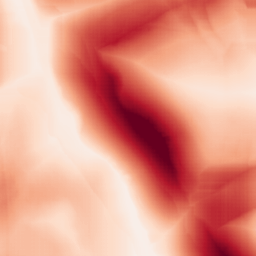
Category: morphological
Decomposition family: morphological_square
Decomposition parameters: operation: gradient
size: 50
Upsampling method: sinc_hamming
Upsampling parameters: scale: 2
kernel_size: 4
Upsampling scale: 2